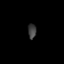
Tissue: lung
Cell type: Fibroblasts
Senescence score: 0.5655
Nuclear area (px): 117
Mean DAPI intensity: 62.838